Question: I was seeing that MS OneNote has a particular style like a sheetpaper. I wanna implement this background as my background's window, can you help me creating this pattern?
Thanks in advance.

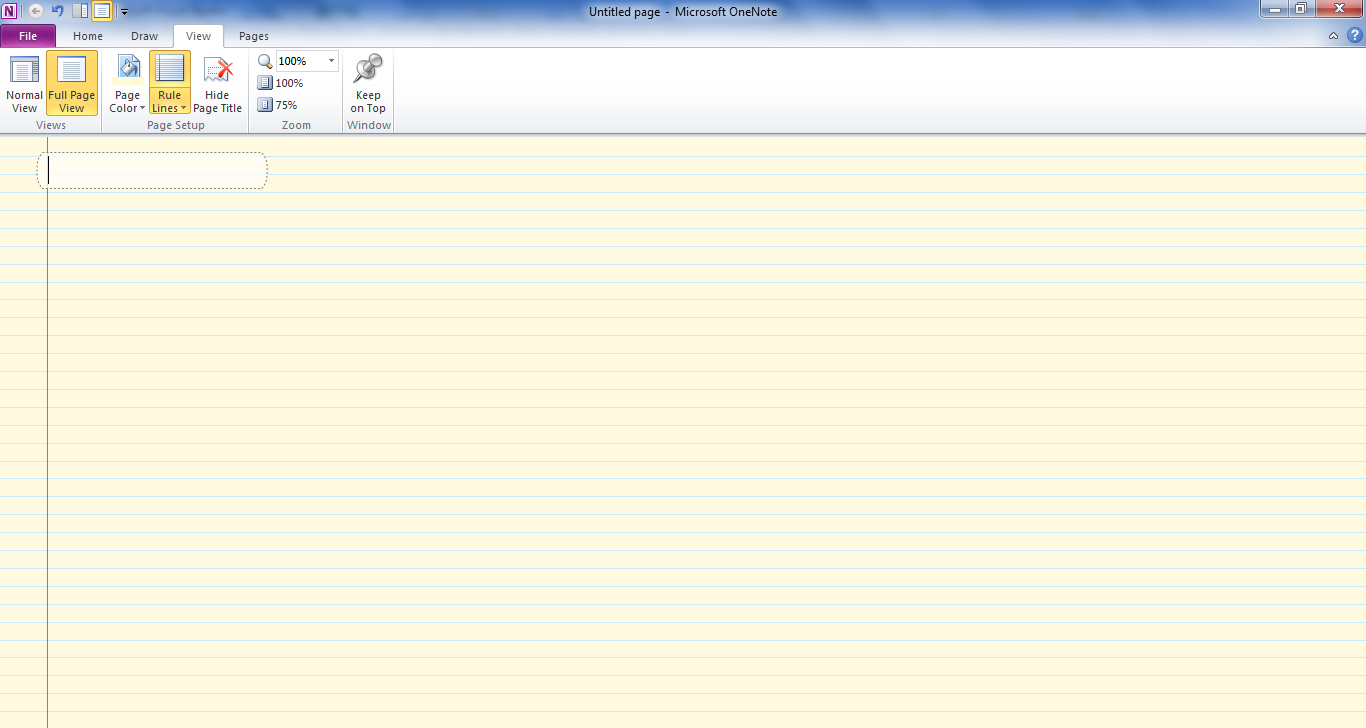
Answer: Create an image for one row of the notepad, set it to be the background and tile it using a <URL>.
If you tile an image like this vertically then the red line is drawn for you.

XAML:
'''
<Grid>
<Grid.Background>
<ImageBrush TileMode="Tile" Stretch="UniformToFill" Viewport="0,0,1,.2" AlignmentX="Left" AlignmentY="Top" ImageSource="ruled.jpg" />
</Grid.Background>
</Grid>
'''